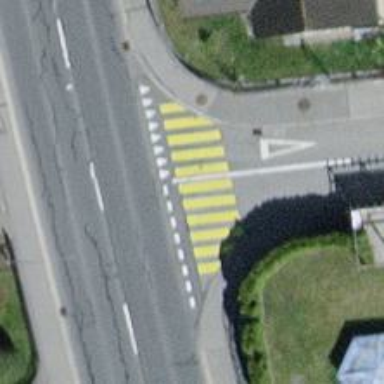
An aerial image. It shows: Uncontrolled crossing on the road.